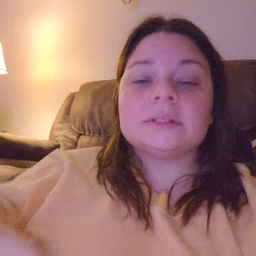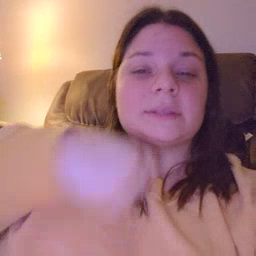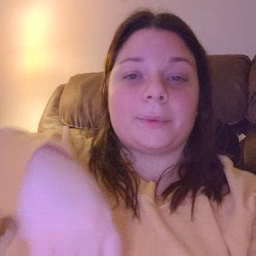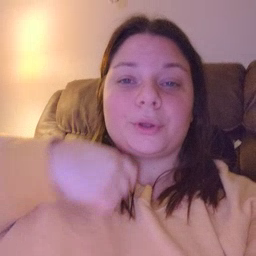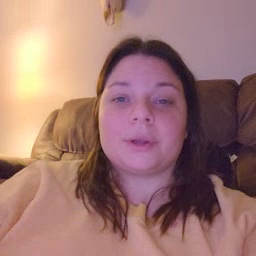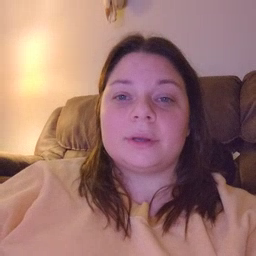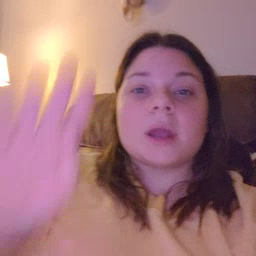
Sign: zipper